Question: I'm using Visual Studio 2012 to debug a program.
In the Call Stack window, what does the light green curved arrow indicate?

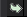
Answer: <URL>
>
# How to: Use the Call Stack Window
A yellow arrow identifies the stack frame where the execution pointer is currently located. By default, this is the frame whose information appears in the source, Disassembly, Locals, Watch, and Autos windows. If you want to change the context to another frame on the stack, you can do that in the Call Stack window.To switch to another stack frame
1 In the Call Stack window, right-click the frame whose code and data that you want to view.
2 Select Switch to Frame.
A green arrow with a curly tail appears next to the frame you selected. The execution pointer remains in the original frame, which is still marked with the yellow arrow. If you select Step or Continue from the Debug menu, execution will continue in the original frame, not the frame you selected.
Also, variables you mouse over and in the watch window will show the values as seen by the currently selected frame. If there's a 'i' variable in the "real" frame and a different 'i' variable in the "selected" frame, when you mouse over a variable with the name 'i' it will show the value of the 'i' variable in the "selected" frame.